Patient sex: M
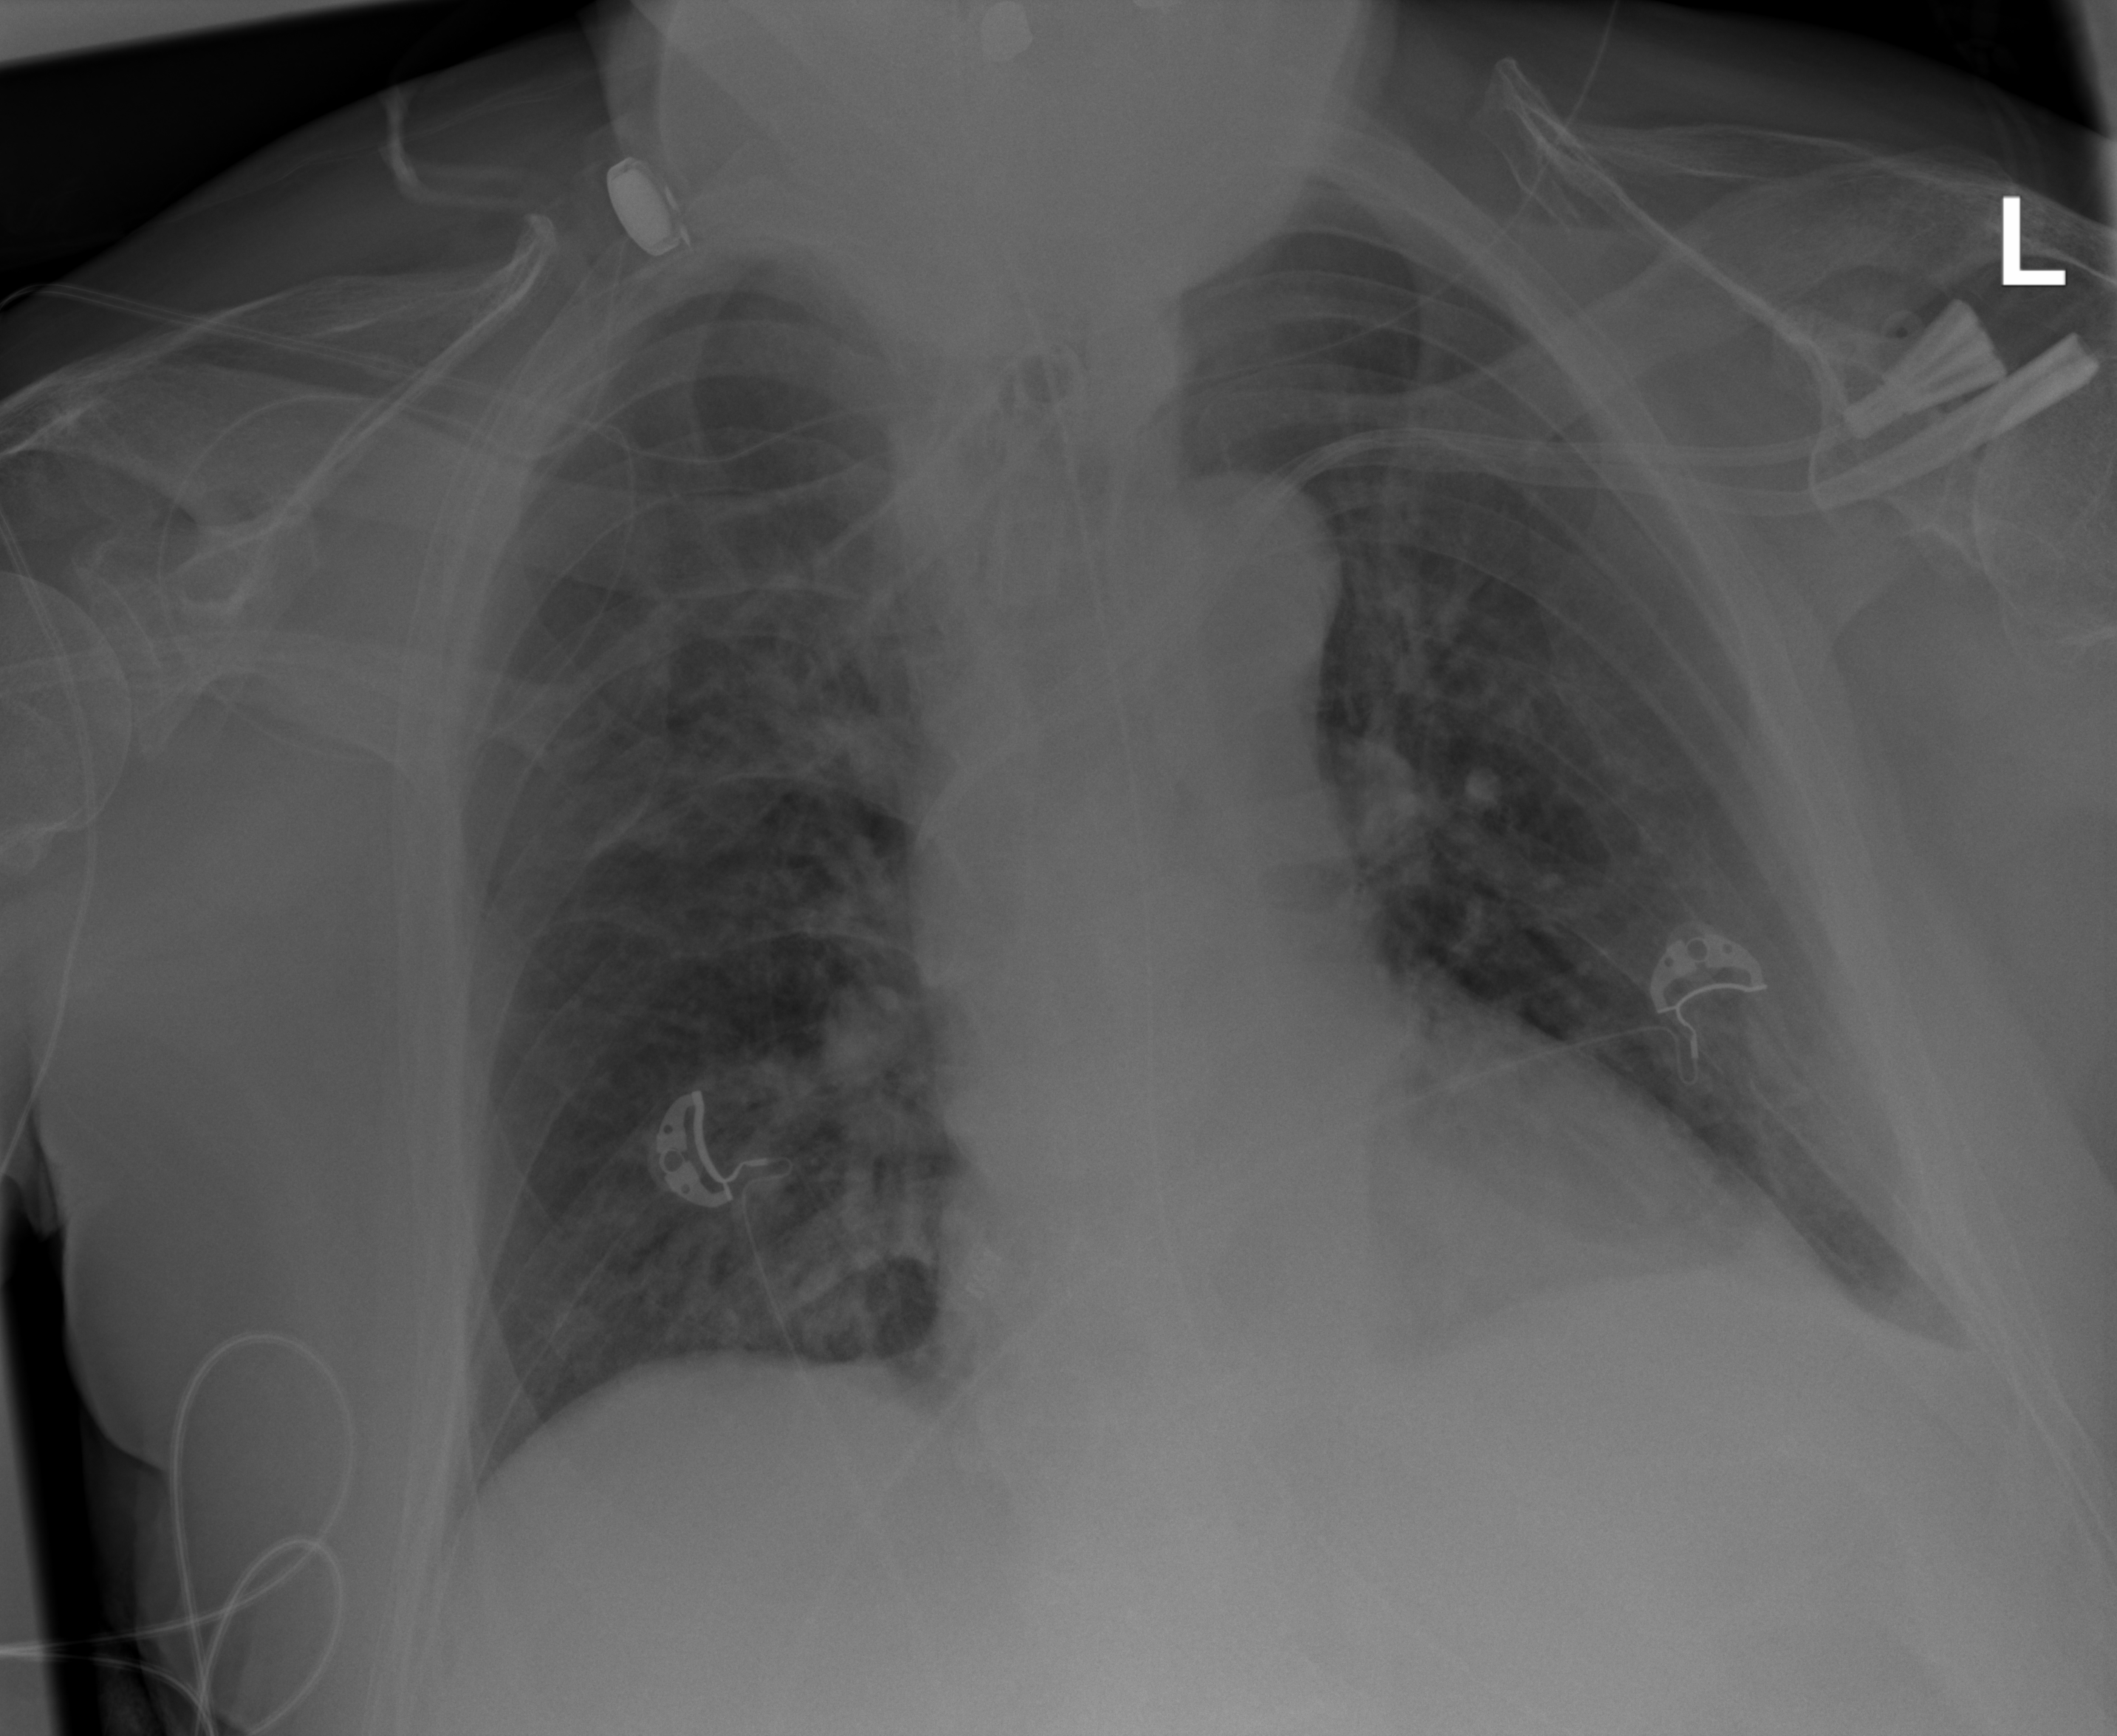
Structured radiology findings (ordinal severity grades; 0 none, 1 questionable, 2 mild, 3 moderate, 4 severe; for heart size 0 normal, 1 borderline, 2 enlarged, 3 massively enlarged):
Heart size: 0
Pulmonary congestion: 2
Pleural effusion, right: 0
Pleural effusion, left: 2
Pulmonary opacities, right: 2
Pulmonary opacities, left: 1
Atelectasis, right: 2
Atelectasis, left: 2